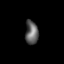
Tissue: lung
Cell type: Epithelial cells
Senescence score: 0.2437
Nuclear area (px): 297
Mean DAPI intensity: 98.094